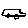
Label: car